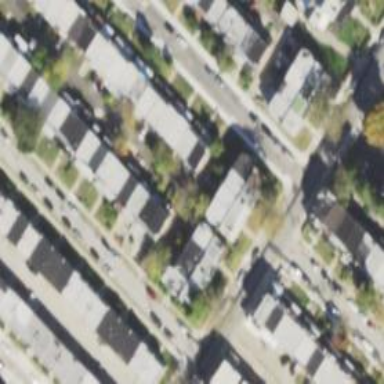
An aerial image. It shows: Alleyway designated as service road.